Aerial crown-view tile of a tropical tree (Barro Colorado Island, Panama), acquired 20240611:
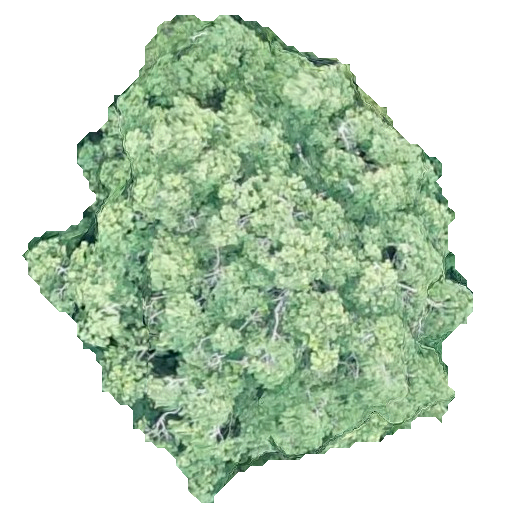
Species: Ocotea leptobotra
GBIF accepted scientific name: Ocotea leptobotra
Crown area: 218.301 m²